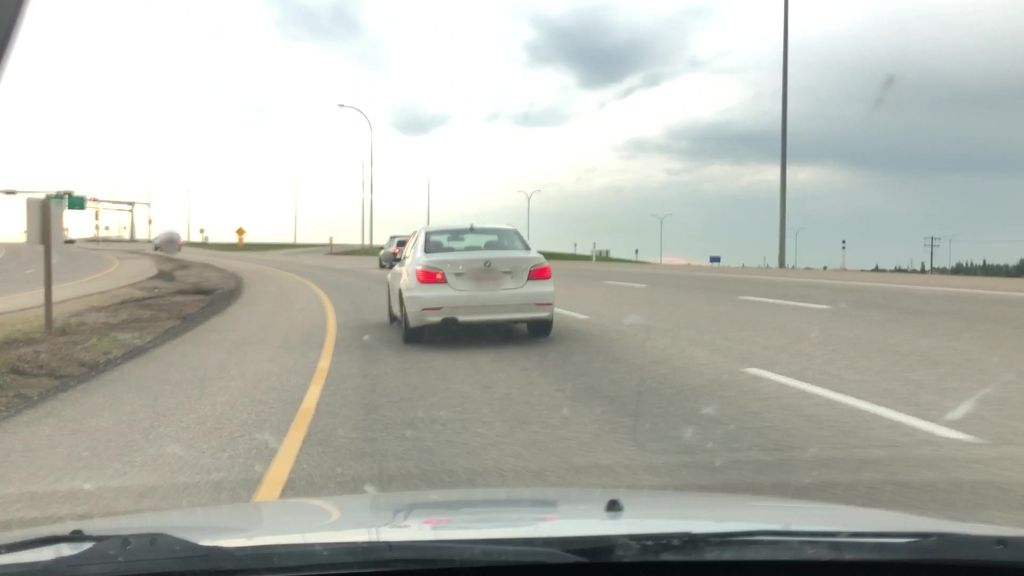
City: edmonton